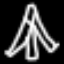
Label: The Eiffel Tower